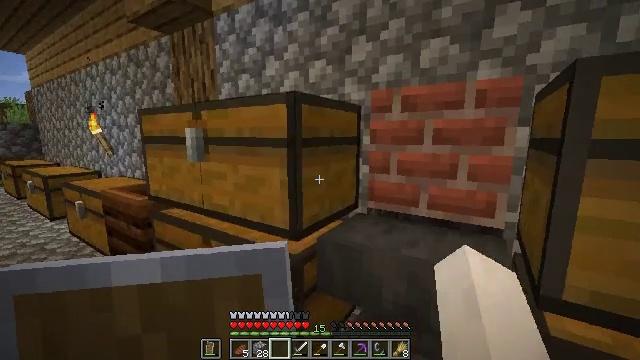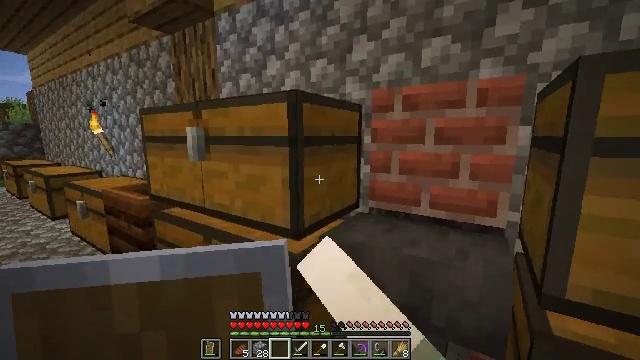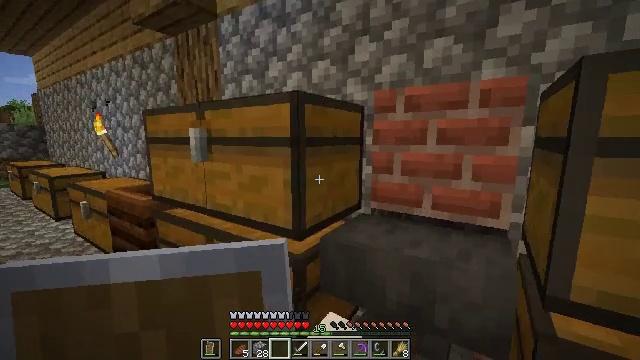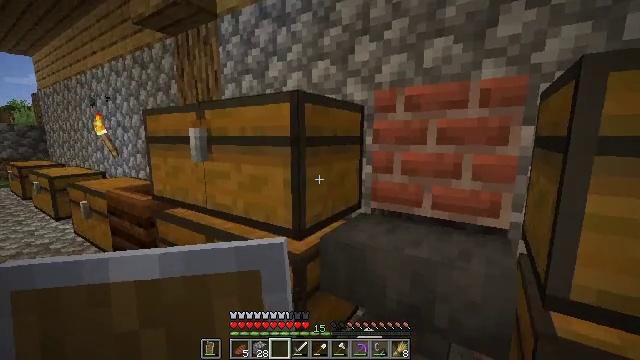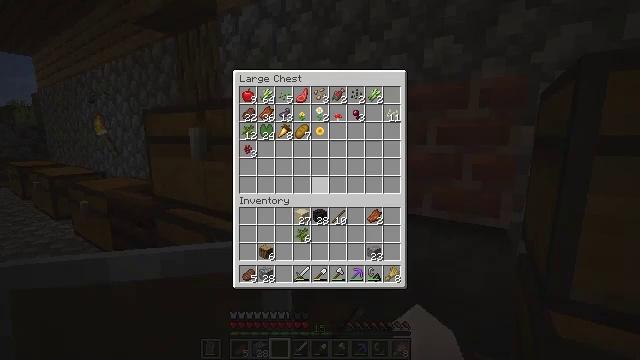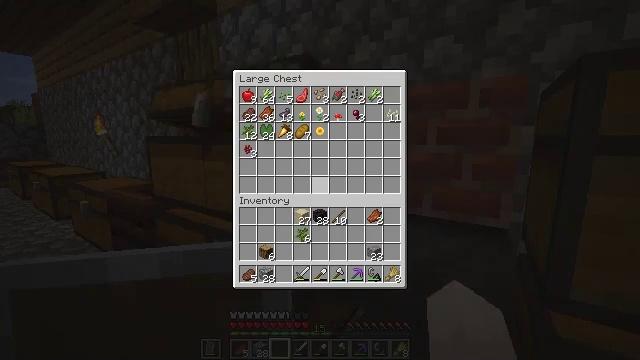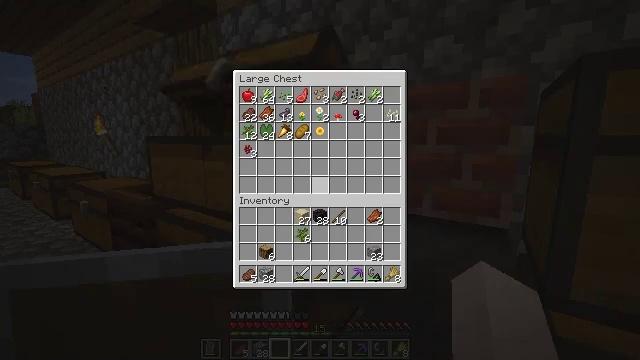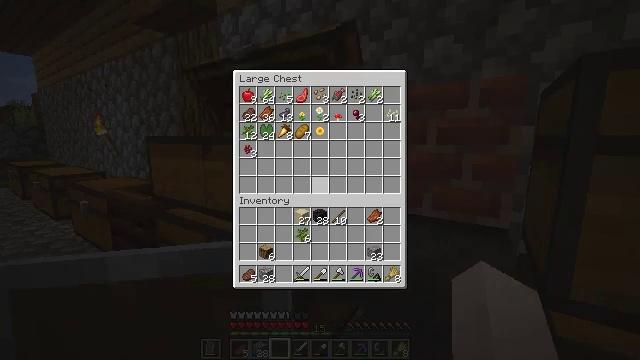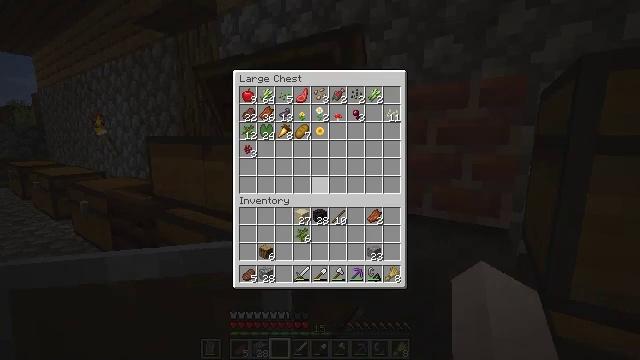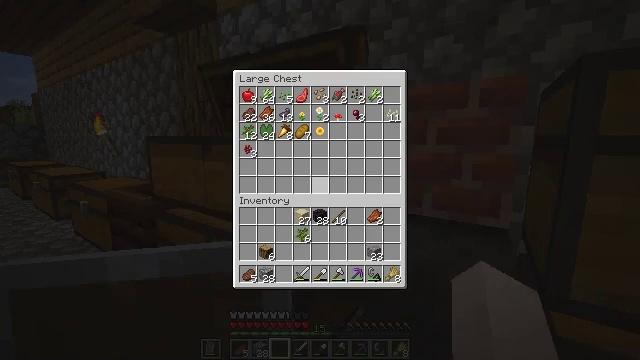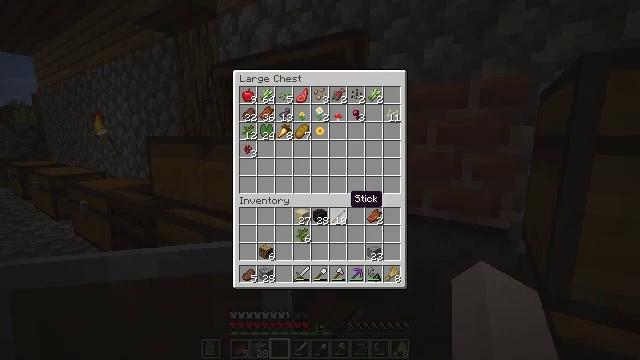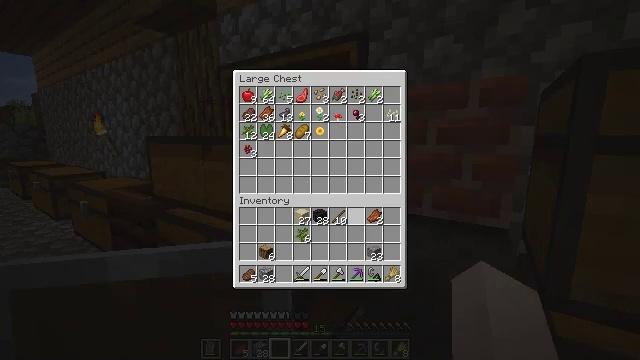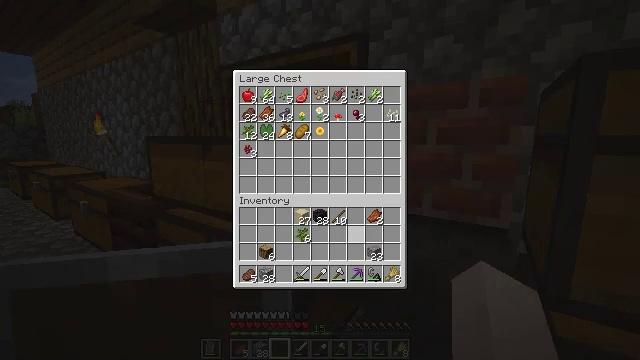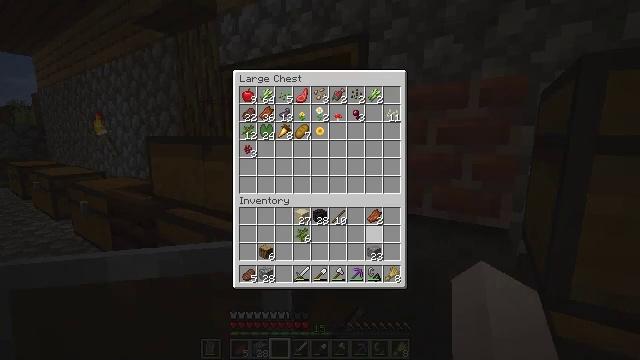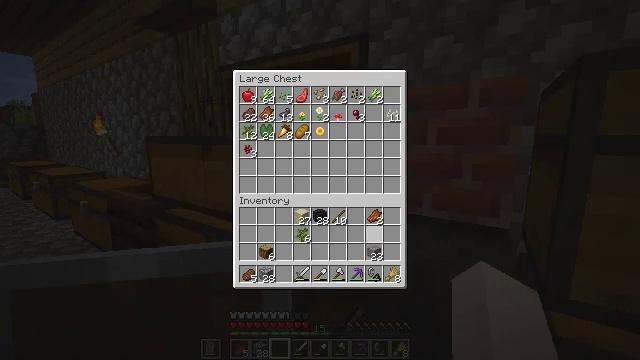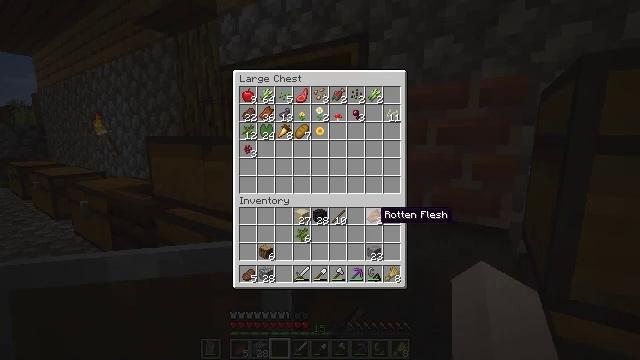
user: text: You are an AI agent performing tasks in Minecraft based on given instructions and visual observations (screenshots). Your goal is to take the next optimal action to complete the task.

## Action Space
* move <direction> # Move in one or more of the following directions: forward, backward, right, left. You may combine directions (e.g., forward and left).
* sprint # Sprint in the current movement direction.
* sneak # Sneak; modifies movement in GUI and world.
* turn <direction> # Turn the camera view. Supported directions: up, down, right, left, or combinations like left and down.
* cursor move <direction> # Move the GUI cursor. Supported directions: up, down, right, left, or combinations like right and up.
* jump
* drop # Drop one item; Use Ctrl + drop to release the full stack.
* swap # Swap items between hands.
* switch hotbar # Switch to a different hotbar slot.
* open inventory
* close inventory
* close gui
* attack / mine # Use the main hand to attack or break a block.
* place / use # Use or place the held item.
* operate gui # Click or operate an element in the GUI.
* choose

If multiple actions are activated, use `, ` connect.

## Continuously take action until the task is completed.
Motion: motion action
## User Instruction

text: craft item air
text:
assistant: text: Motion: use / place
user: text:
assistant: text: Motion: use / place
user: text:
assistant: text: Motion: no_op
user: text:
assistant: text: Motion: no_op
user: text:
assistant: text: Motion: no_op
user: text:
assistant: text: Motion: no_op
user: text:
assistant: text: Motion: sneak
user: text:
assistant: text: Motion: sneak
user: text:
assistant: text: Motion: sneak
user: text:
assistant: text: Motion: sneak, turn right and down
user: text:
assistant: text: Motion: sneak, turn right and down
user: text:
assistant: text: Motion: sneak, turn right and down
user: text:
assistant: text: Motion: sneak
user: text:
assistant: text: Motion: sneak
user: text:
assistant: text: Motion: sneak, turn up
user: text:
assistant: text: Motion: sneak, turn up
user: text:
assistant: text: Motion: sneak
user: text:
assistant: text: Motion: sneak
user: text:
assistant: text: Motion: sneak
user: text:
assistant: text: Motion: sneak, use / place
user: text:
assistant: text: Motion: sneak, use / place
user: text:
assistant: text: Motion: sneak, use / place
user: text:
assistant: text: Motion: sneak, turn down
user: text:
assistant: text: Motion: sneak, turn down
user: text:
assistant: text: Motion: sneak
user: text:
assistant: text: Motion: sneak
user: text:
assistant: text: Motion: sneak, open inventory
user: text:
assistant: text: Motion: open inventory
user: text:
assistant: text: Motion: turn right, open inventory
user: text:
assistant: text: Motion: turn right and down